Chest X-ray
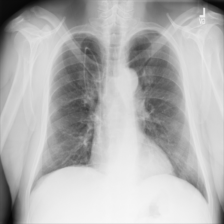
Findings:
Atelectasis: negative
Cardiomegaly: negative
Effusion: negative
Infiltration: negative
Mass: negative
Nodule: negative
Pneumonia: negative
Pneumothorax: negative
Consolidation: negative
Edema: negative
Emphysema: positive
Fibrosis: negative
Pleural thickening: negative
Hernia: negative